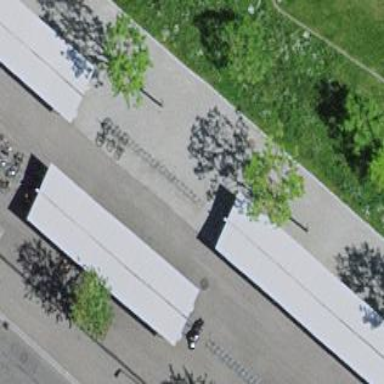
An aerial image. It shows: Bicycle parking facility with wall loops located on the roof of building.